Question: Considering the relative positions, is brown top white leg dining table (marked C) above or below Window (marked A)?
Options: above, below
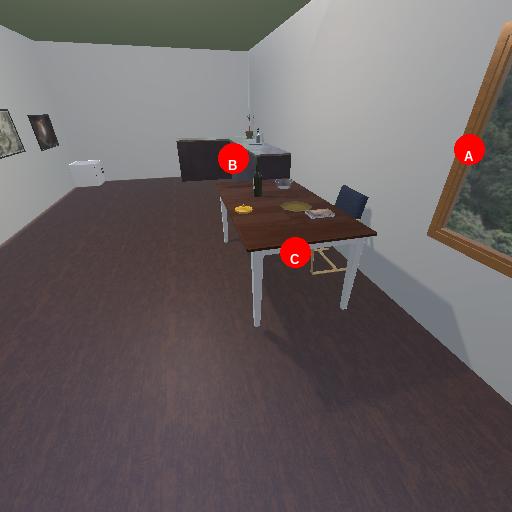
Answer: above